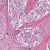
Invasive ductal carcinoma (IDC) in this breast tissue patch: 1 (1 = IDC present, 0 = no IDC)